Question: I have an image loaded from a video:
'''
Image<Gray, byte> imGray=cap.QueryGrayFrame();
'''
Now, I want to use the cvCornerHarris function from openCv as following:
'''
Image<Gray, byte> harRes = new Image<Gray, byte>(imGray.Size);
CvInvoke.cvCornerHarris(imGray, harRes, 8, 3, 0.04);
'''
But I get an cvException:
'''
OpenCV: src.size() == dst.size() && dst.type() == CV_32FC1 Error
'''

How should I fix this?
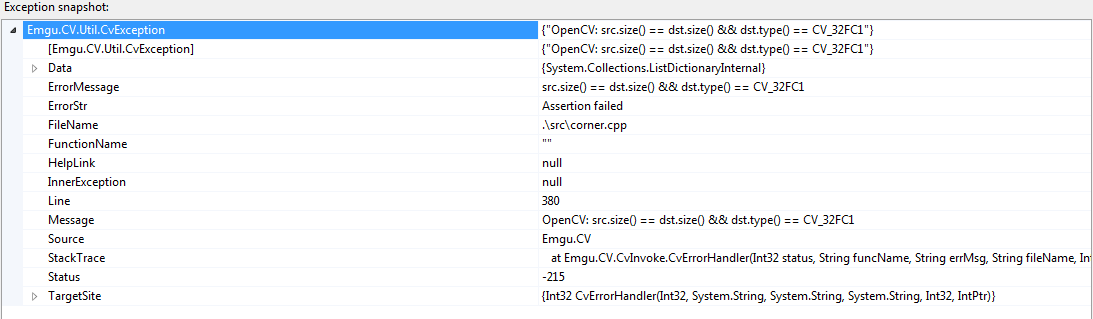
Answer: You can deduce from the given exception, that the type of the destination image should be 'CV_32FC1'.
In your case, the destination image is 'harRes', which you have declared as:
'''
Image<Gray, byte> harRes = new Image<Gray, byte>(imGray.Size);
'''
The type of this image is 'CV_8UC1'.
It should be declared as:
'''
Image<Gray, float> harRes = new Image<Gray, float>(imGray.Size);
'''
Now its type is 'CV_32FC1', which is the type expected by the function 'cvCornerHarris'.